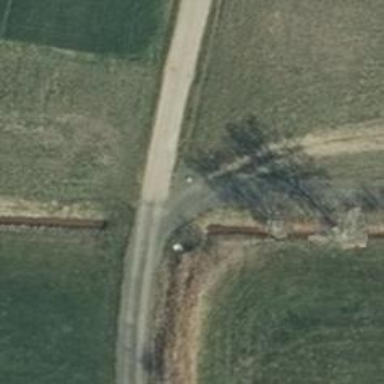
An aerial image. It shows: Gravel track with grade2 quality.